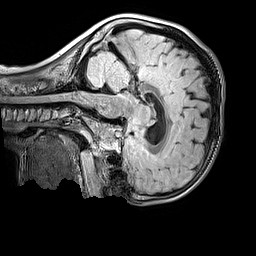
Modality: FLAIR
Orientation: sagittal
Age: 10
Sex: male
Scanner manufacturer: siemens
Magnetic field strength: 3 T
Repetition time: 5 s
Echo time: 0.388 s